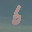
Label: 6